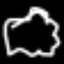
Label: octagon